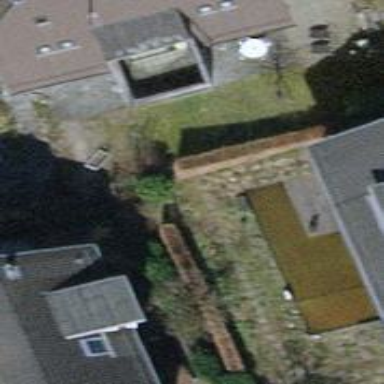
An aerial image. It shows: Urban tree adds touch of nature to the surroundings.